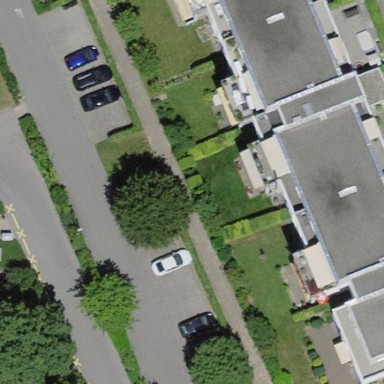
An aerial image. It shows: Garden that is leisure land.